Question: My problem is this - when I click the down button on any input control on my form a popup window is displayed. I am positive my code does not do it. The fact that it happens only in Chrome makes me think of some misbehaving Chrome plugin/extension.
Anyway, I would like to see the HTML element responsible for this popup. However, I cannot find it in the dev tools and trying to focus on it does not work - the popup closes the moment I click the page.
So, my question - is there a way to get hold on this HTML element without clicking the page?

I am using Chrome 23.0.1271.64 with the following extensions (according to the Chrome itself):
- - - -
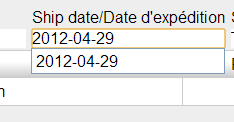
Answer: This looks just like the standard input field suggestion box. I suspect it is not part of the web page. Therefore it won't appear in the DOM and you can't style it, because it is part of the browser not the web page (although it appears over the top of the web page).
You can suppress it by putting the attribute & value autocomplete=off on the form field, although that is from HTML5 and will not work in all browsers just yet. See <URL>